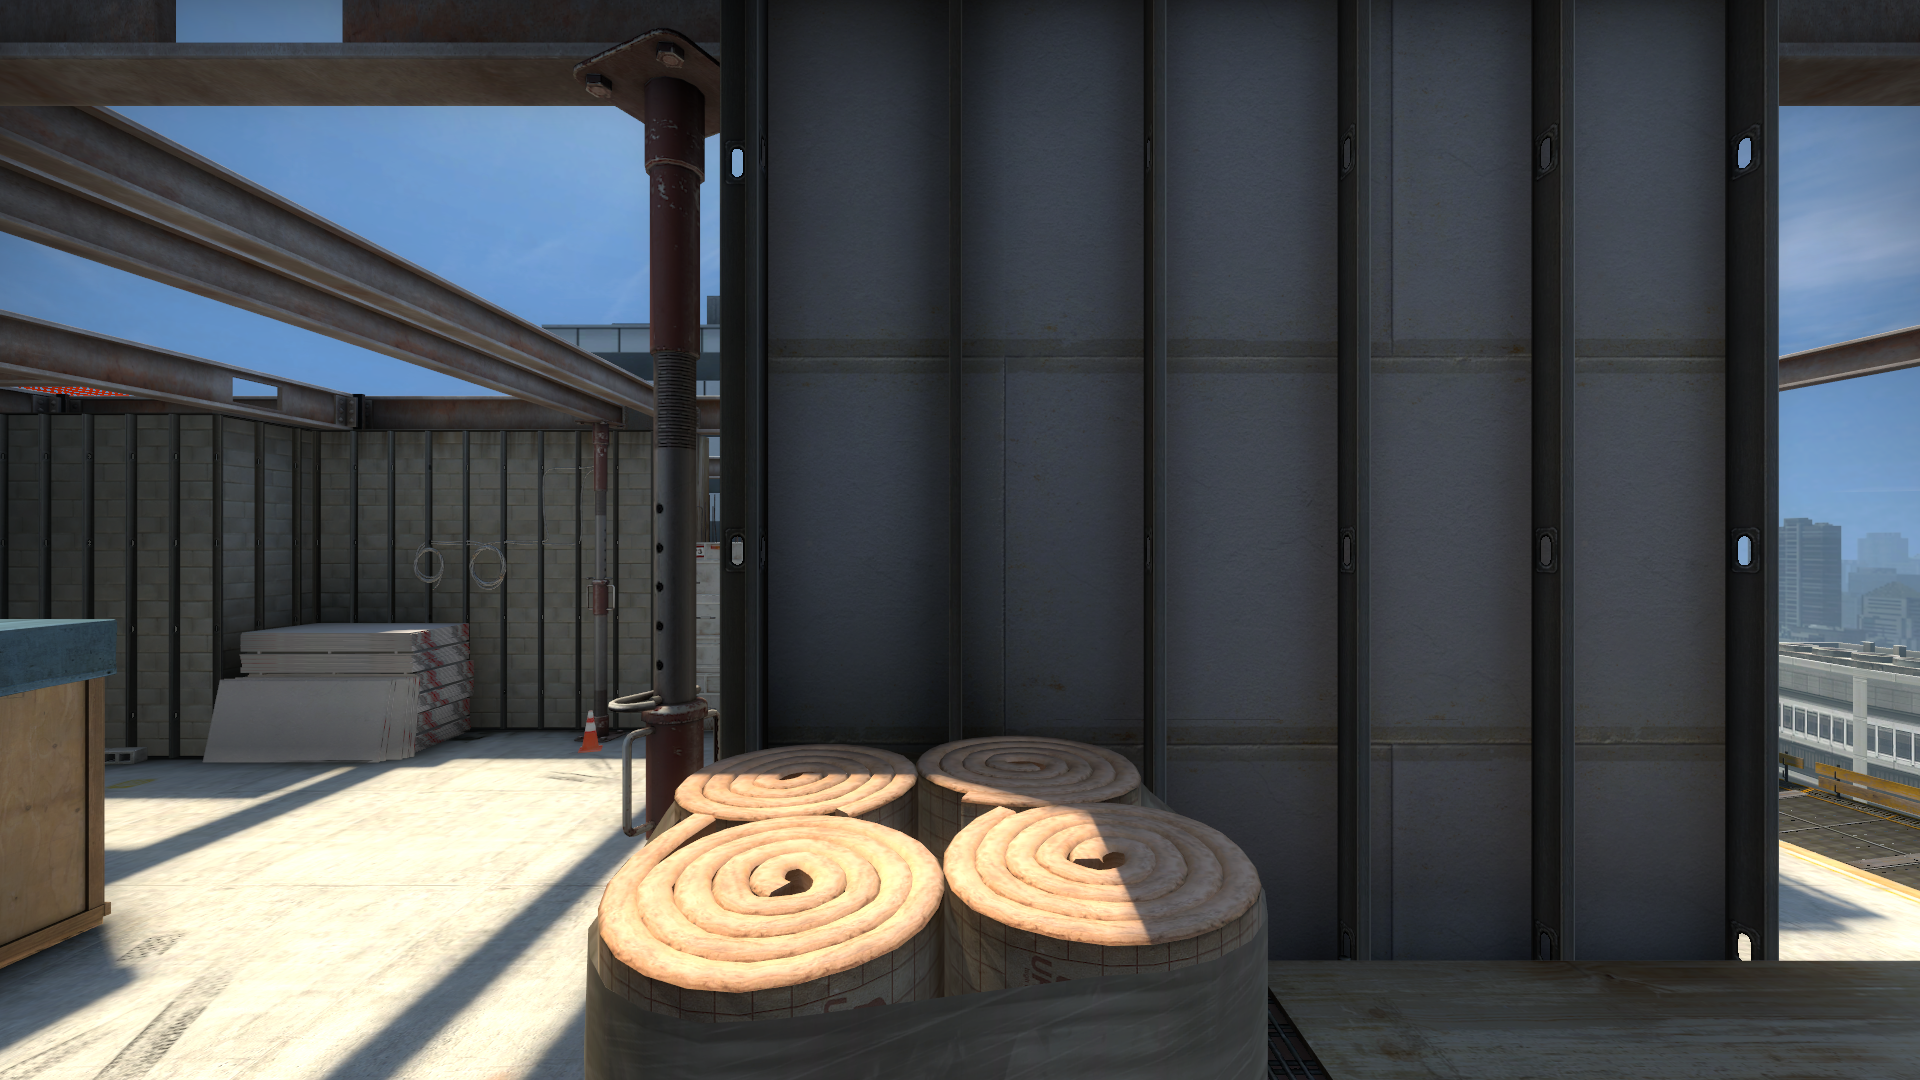
Map: de_vertigo